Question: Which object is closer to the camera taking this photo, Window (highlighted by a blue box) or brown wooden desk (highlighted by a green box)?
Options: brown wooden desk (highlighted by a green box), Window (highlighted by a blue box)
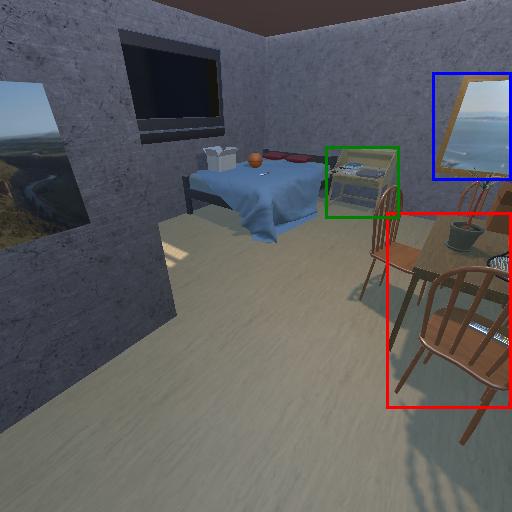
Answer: brown wooden desk (highlighted by a green box)